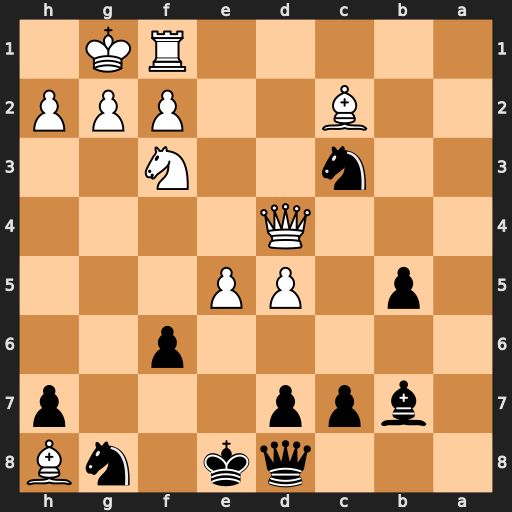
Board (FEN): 3qk1nB/1bpp3p/5p2/1p1PP3/3Q4/2n2N2/2B2PPP/5RK1
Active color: b
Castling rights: -
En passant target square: -
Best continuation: Ne2+ Kh1 Nxd4